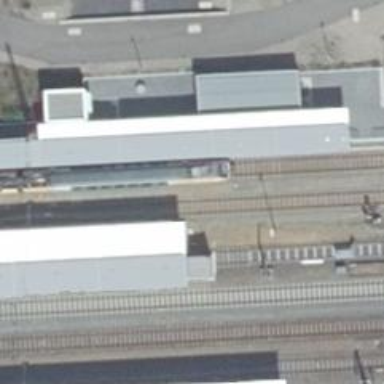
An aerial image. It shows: Railway signal.